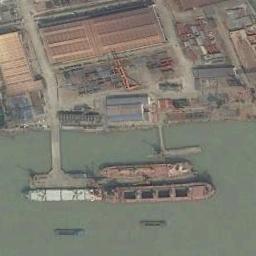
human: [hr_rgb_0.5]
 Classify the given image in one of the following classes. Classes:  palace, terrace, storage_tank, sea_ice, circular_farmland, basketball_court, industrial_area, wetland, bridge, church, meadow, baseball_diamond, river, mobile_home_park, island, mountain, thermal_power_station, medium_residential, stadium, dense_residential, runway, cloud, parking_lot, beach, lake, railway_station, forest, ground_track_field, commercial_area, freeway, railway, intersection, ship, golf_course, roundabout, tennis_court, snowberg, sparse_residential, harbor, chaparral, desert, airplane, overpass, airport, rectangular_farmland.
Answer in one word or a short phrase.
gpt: ship